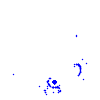
Particle: pion